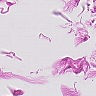
Metastatic tissue present: no